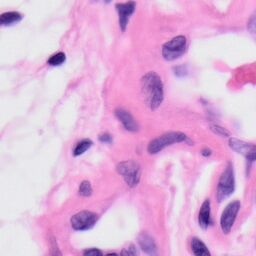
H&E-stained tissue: Skin